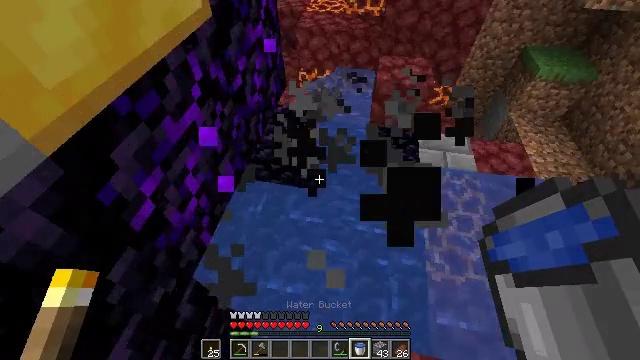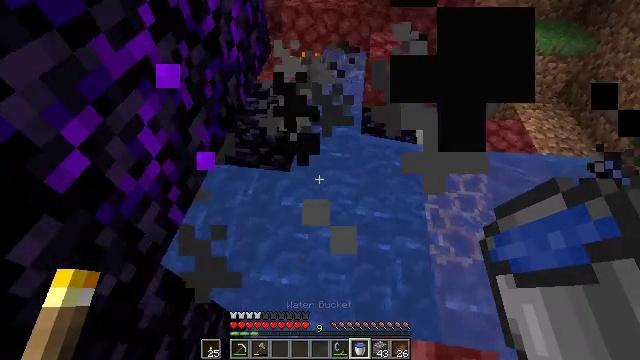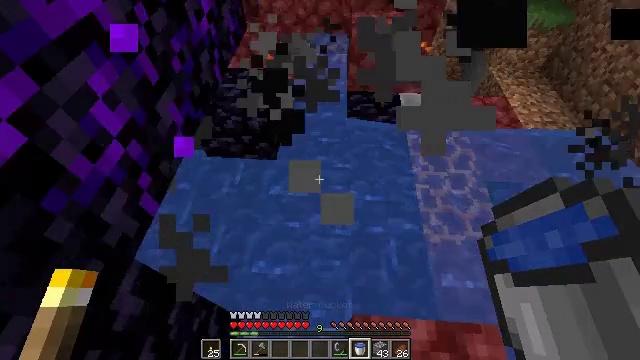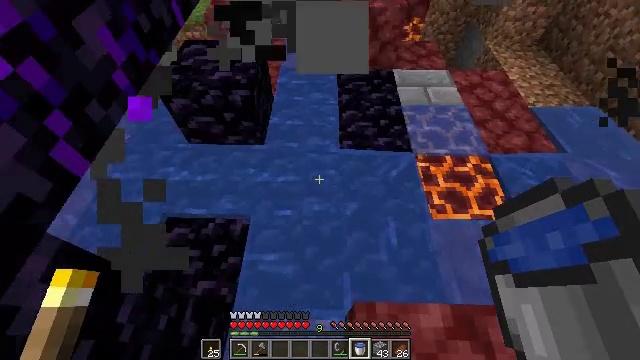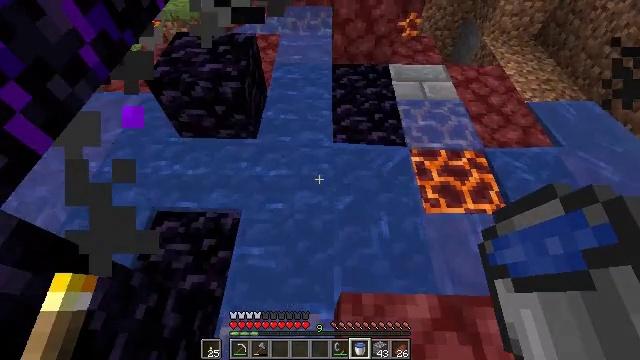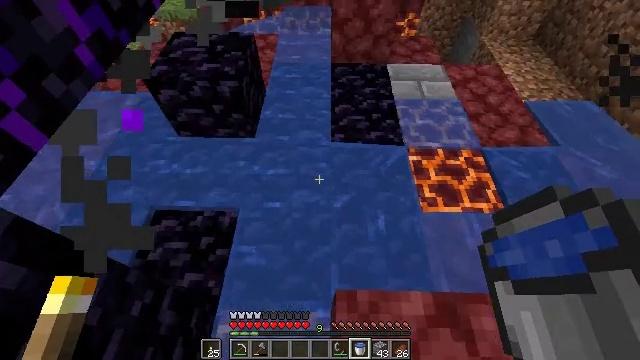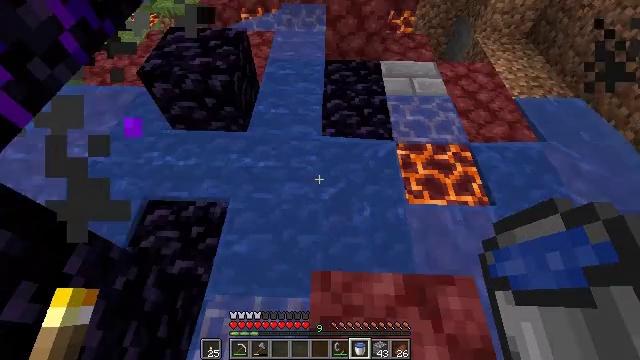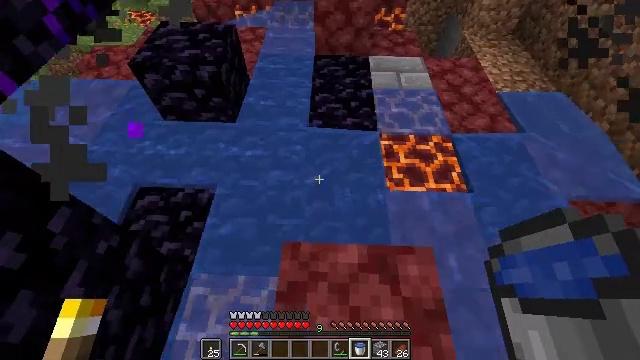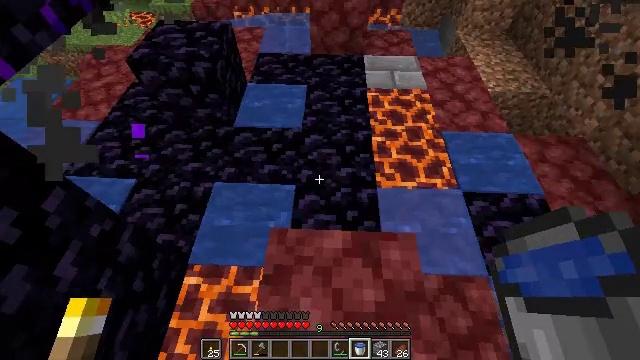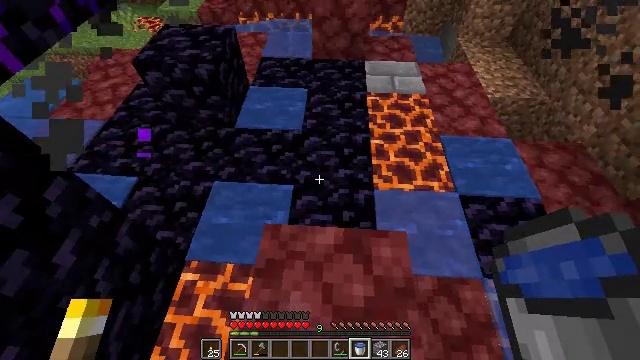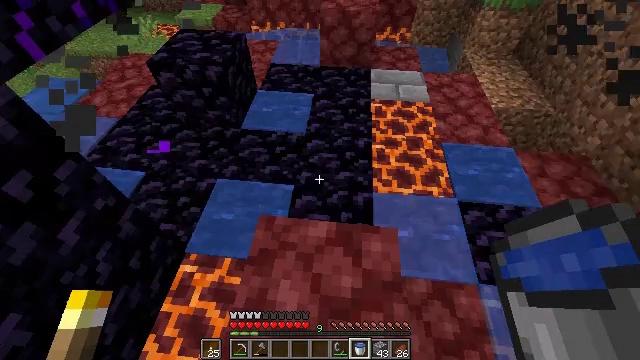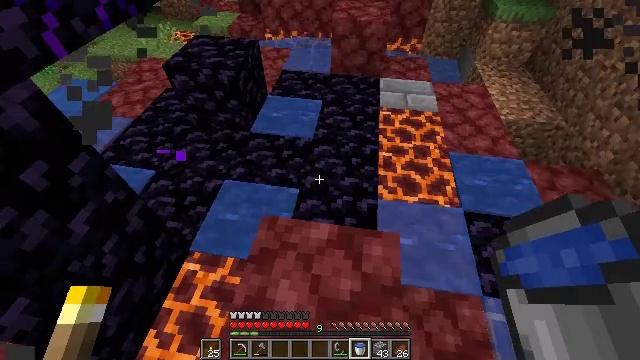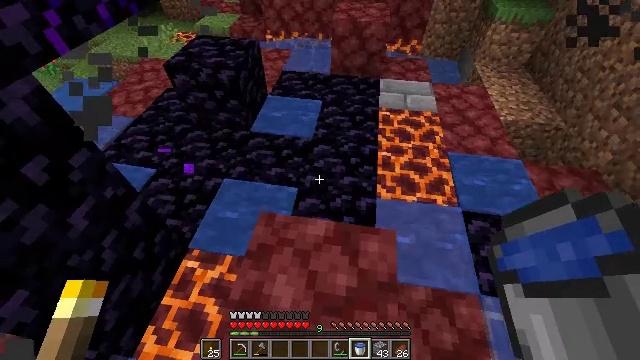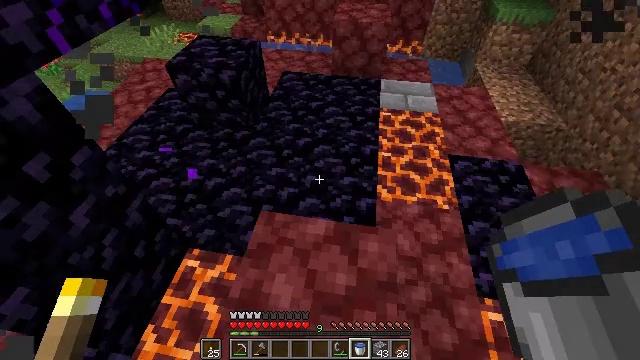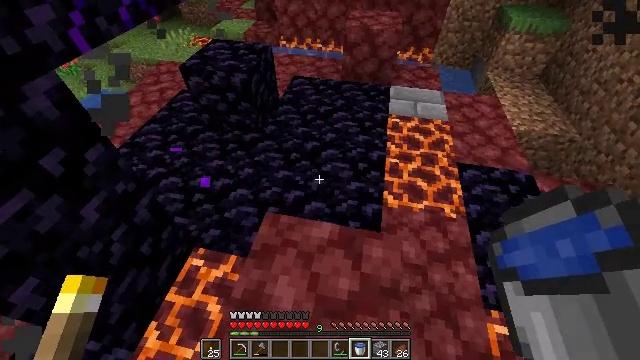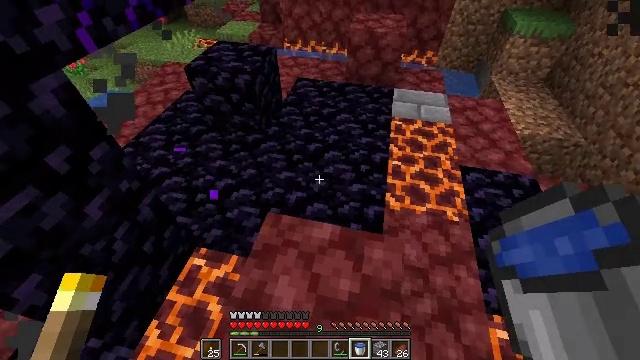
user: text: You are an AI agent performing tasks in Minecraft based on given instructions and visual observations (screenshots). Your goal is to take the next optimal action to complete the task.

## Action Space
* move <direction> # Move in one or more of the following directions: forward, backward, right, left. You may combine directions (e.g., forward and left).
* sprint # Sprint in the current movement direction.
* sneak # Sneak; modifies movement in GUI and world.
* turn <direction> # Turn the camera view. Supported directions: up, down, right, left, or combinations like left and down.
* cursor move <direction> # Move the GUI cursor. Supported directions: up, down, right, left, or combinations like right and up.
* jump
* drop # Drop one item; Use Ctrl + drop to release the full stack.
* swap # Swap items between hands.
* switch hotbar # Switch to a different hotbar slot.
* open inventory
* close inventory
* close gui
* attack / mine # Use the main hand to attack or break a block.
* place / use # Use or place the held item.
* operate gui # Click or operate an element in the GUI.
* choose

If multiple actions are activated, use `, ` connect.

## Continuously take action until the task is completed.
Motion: motion action
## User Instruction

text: Dig up the gold block to add to your inventory.
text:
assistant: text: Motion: move right, turn right
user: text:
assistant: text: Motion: move right, turn right and down
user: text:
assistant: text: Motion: move back and move right, turn right and down
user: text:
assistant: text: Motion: move back and move right
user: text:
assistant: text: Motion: move back and move right
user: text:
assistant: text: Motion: move back and move right
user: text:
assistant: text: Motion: move back and move right
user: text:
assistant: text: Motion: move back and move right
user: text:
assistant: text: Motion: turn left and up
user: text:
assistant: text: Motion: turn left and up
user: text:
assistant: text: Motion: turn left and up
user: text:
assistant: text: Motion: no_op
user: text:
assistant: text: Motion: no_op
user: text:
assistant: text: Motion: turn left and up
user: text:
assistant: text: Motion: no_op
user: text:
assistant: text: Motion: no_op
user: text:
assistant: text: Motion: no_op
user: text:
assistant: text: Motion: switch to hotbar 1
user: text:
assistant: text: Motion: turn left and up, switch to hotbar 1
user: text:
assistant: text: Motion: turn left and up, switch to hotbar 1
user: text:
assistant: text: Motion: turn left and up
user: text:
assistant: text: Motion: no_op
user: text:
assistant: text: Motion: no_op
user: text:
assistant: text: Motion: no_op
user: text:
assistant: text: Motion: no_op
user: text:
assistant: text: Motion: move forward and move right
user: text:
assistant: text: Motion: move forward and move right
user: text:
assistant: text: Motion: move forward and move right
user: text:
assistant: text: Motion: move forward and move right, turn left and up
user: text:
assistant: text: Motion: move right, turn left and up